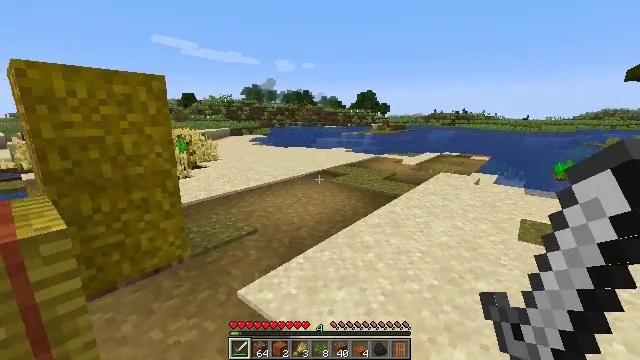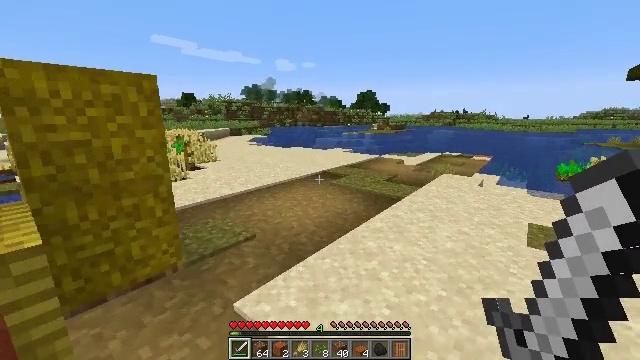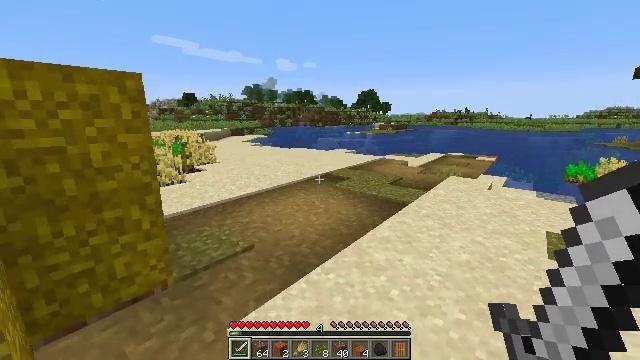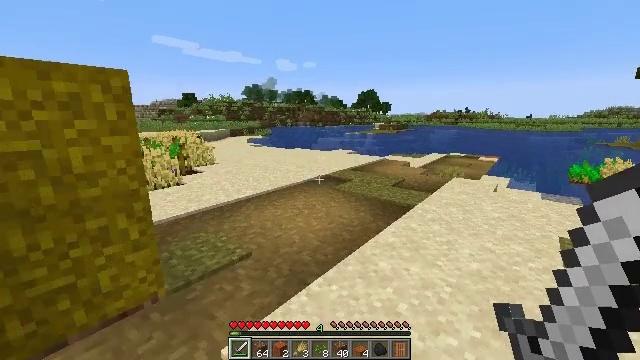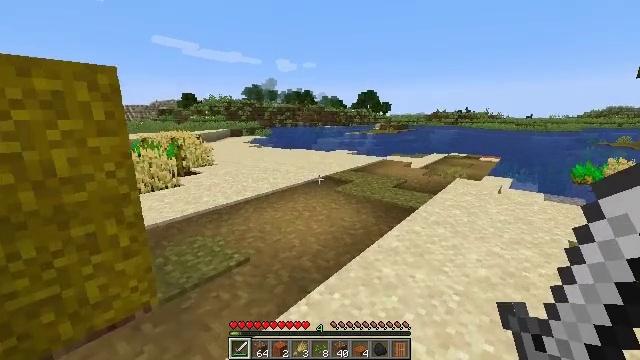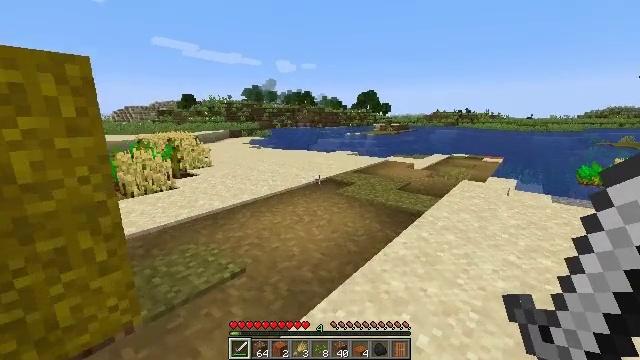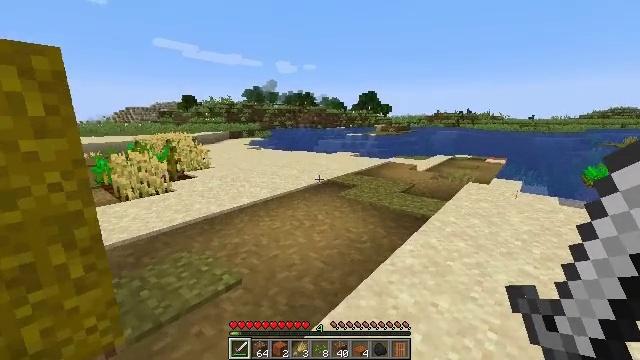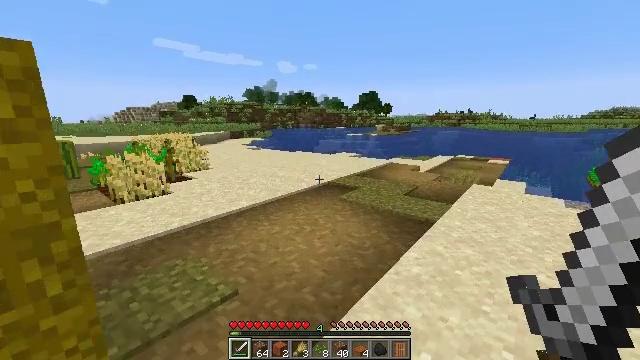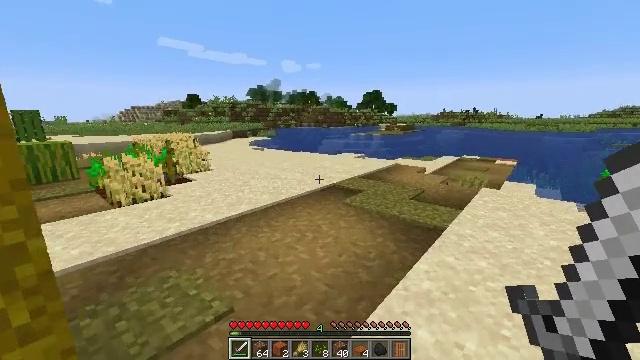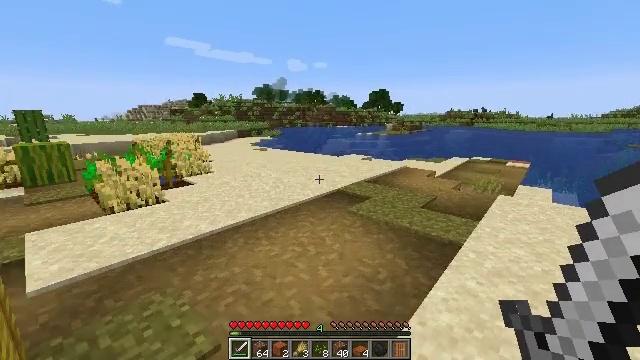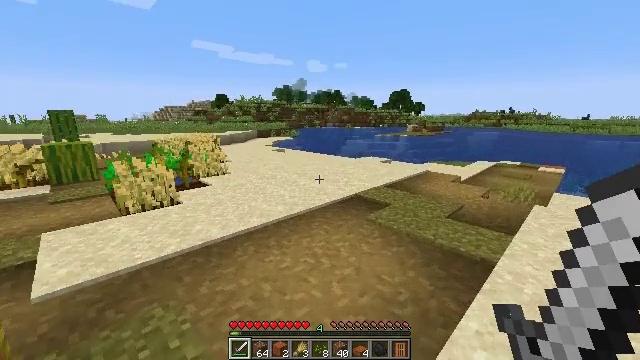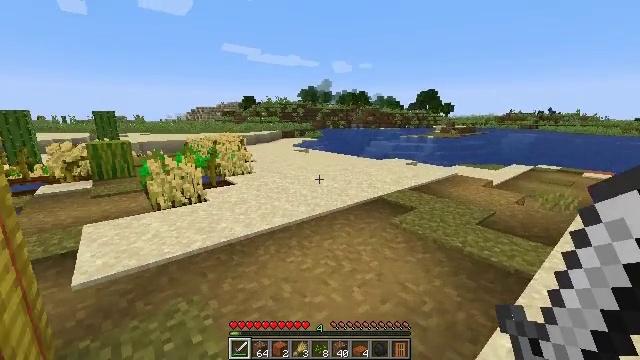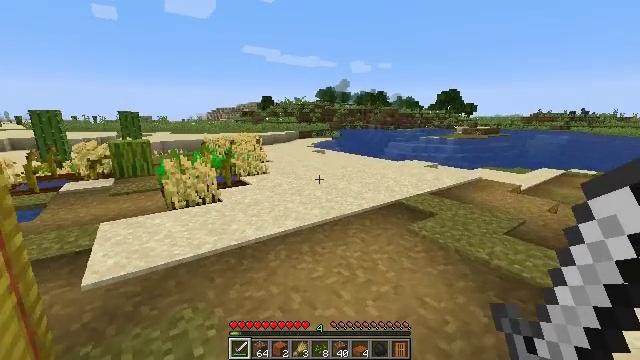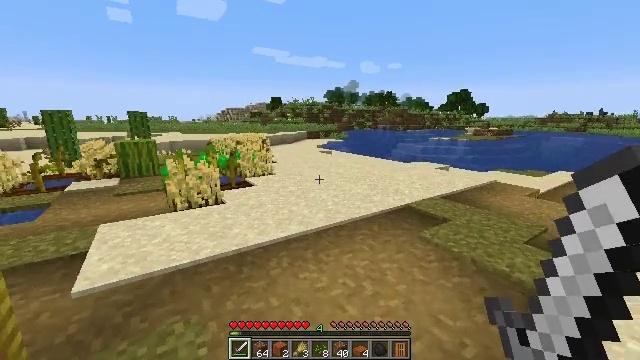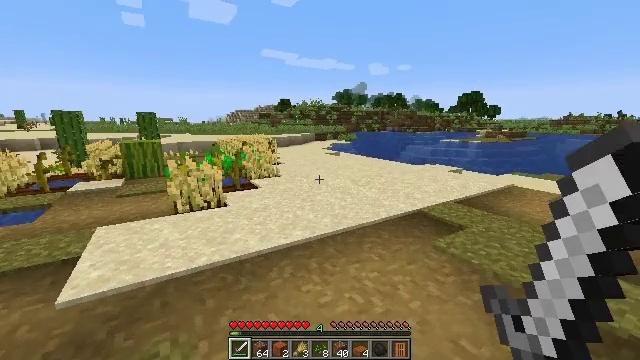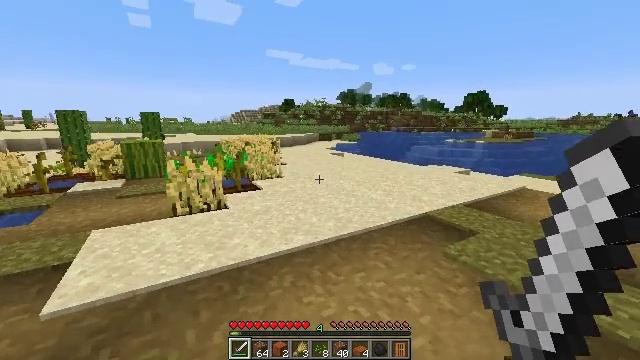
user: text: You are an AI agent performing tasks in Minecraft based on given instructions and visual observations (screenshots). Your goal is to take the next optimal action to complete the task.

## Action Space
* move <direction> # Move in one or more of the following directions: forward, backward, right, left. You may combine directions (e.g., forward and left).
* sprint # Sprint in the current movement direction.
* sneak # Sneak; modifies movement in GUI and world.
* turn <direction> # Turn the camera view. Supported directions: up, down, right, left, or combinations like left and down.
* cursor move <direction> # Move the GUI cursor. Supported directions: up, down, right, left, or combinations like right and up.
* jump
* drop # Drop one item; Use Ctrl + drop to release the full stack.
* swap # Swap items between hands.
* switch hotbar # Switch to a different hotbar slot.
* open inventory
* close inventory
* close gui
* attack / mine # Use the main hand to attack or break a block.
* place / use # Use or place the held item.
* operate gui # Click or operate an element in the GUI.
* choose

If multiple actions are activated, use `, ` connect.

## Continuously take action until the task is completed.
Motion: motion action
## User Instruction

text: Collect sand to make glass.
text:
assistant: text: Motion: move forward
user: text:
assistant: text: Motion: move forward
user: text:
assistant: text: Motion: move forward
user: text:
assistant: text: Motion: move forward
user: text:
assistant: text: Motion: move forward
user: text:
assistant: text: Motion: move forward
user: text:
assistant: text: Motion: move forward
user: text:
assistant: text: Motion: move forward
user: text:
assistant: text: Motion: move forward, turn left
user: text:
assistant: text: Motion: move forward, turn left
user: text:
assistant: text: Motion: move forward, turn left
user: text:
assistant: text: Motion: move forward, turn left
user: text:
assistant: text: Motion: move forward, turn left
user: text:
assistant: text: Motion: move forward, turn left
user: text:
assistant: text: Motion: move forward
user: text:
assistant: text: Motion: move forward
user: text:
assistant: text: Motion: move forward
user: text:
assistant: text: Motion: move forward
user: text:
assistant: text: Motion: move forward
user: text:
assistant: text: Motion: move forward
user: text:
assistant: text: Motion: move forward
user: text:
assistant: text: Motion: move forward
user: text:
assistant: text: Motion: move forward
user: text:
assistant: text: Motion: move forward
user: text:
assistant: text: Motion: move forward
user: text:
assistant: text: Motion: move forward
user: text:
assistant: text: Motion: move forward
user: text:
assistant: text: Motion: move forward
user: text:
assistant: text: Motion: move forward
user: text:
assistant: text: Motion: move forward